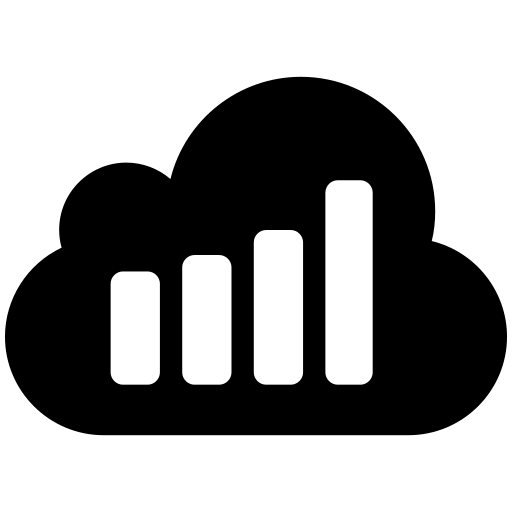
Tags: icon, FontAwesome, fa-icon, brand, sellsy